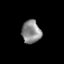
Tissue: skin
Cell type: Fibroblasts
Senescence score: 0.7166
Nuclear area (px): 433
Mean DAPI intensity: 137.788